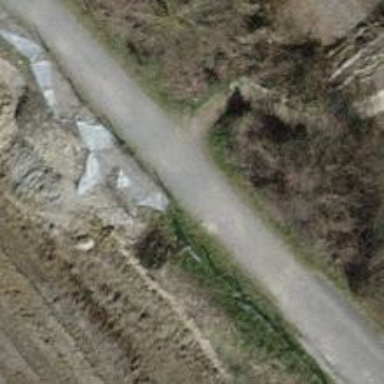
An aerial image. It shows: Track with fine gravel surface graded as grade 2.